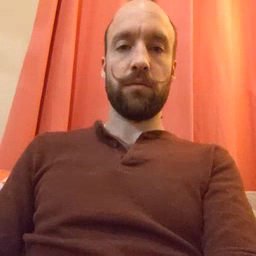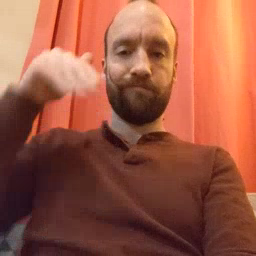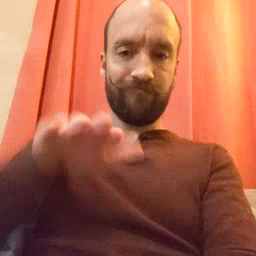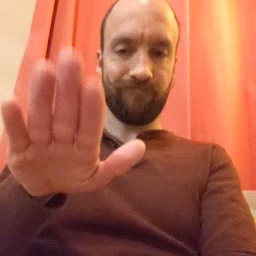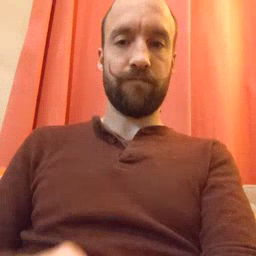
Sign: into